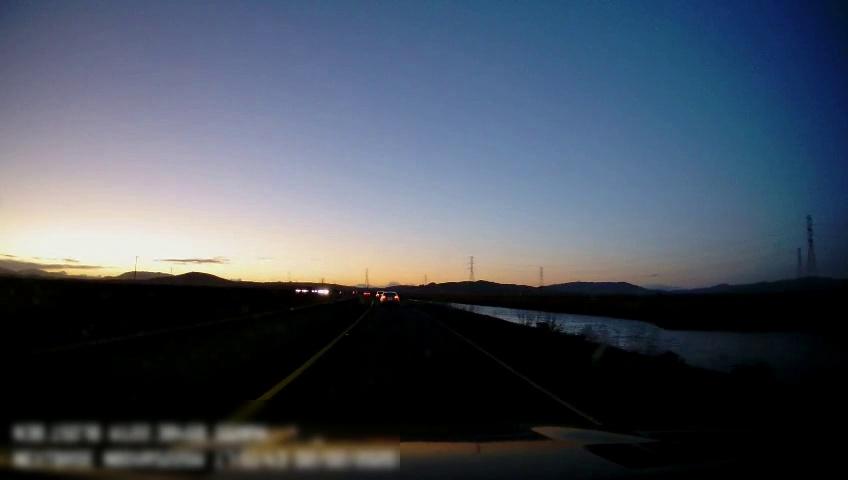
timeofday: Dusk/Dawn/Twilight
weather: Sunny
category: Drivable Space
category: Vehicles | Car
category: Lanes | Current Lane
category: Lanes | Current Lane